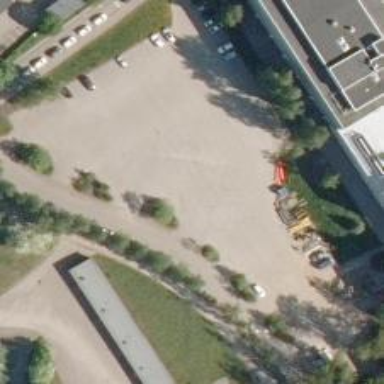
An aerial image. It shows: Paved parking area.